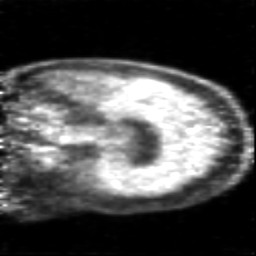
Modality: PET
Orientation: sagittal
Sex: female
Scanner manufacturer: siemens